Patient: sex M, age 31
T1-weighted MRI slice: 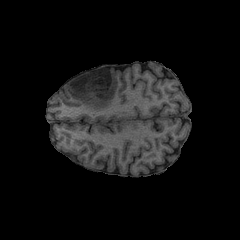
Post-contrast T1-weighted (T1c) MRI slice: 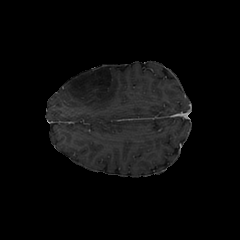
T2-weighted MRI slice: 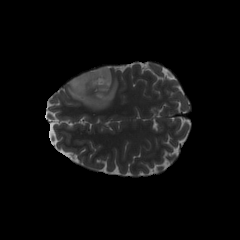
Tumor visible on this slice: yes
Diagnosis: Astrocytoma, IDH-mutant
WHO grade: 2